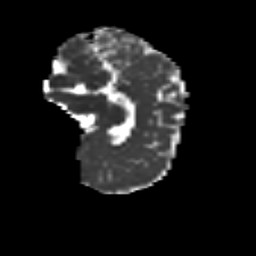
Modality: MD
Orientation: sagittal
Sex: female
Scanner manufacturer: siemens
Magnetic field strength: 3 T
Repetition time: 5 s
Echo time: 0.071 s